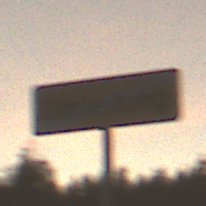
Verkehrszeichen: EndeDerUmleitungsankuendigung
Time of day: SunriseSunset
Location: Outdoor (Nature)
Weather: Clear
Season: NotSpecified
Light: Natural